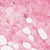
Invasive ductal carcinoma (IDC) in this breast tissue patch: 0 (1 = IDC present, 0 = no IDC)